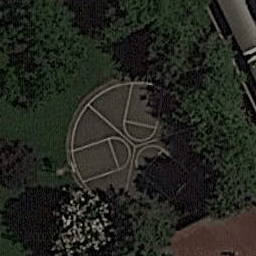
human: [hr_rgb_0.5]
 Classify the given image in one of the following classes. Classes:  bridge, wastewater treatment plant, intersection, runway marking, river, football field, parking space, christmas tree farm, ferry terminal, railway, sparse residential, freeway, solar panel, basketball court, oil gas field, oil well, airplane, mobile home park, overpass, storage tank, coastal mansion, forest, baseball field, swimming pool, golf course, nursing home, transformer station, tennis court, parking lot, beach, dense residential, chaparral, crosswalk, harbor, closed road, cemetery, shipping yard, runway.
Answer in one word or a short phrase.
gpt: basketball court